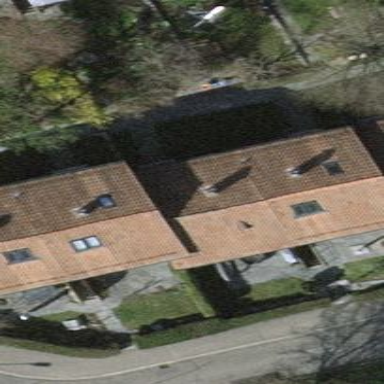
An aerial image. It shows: Beige house with gabled roof covered in roof tiles of orangered color. The roof is oriented across the building.